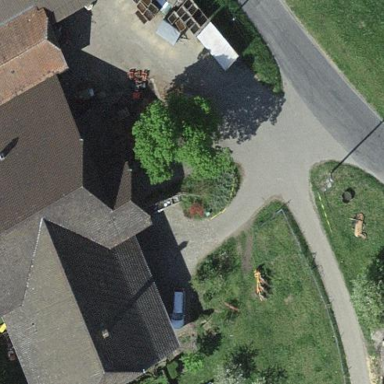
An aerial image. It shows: Farm building.